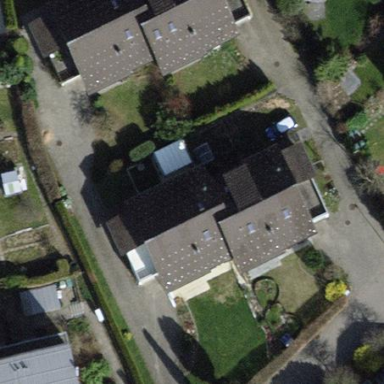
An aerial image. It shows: Semi-detached house.